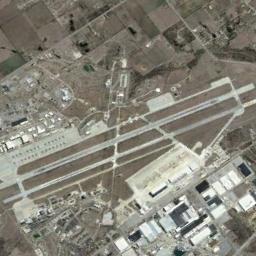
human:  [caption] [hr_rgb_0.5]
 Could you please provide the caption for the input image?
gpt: An airport with some parallel runways on the farmland and some white buildings beside .

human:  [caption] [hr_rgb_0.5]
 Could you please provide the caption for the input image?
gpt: There is an airport in the middle of the field next to some buildings .

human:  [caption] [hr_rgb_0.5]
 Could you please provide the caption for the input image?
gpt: The airport is surrounded by neat terraces .

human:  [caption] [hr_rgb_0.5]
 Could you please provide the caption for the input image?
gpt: A complex airport with many runways and buildings .

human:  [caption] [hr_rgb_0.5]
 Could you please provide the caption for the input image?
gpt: There are many buildings of different sizes and shapes at the airport .